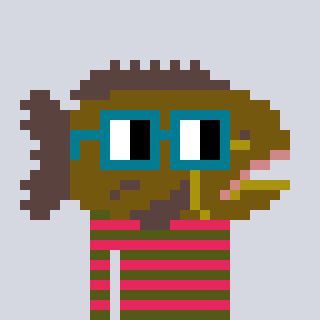
a pixel art character with square dark green glasses, a grouper-shaped head and a redpinkish-colored body on a cool background